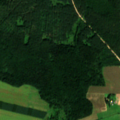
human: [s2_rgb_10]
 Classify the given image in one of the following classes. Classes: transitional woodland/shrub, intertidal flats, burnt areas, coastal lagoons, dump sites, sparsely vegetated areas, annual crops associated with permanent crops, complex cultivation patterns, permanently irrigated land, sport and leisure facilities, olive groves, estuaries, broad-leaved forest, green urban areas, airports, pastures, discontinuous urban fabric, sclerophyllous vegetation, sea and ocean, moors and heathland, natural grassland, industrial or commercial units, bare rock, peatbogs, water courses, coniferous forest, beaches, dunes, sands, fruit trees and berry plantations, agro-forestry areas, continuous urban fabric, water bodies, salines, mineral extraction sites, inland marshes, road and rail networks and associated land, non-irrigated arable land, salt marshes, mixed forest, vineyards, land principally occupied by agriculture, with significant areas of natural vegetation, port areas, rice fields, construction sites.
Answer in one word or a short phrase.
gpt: non-irrigated arable land, pastures, broad-leaved forest, coniferous forest, mixed forest